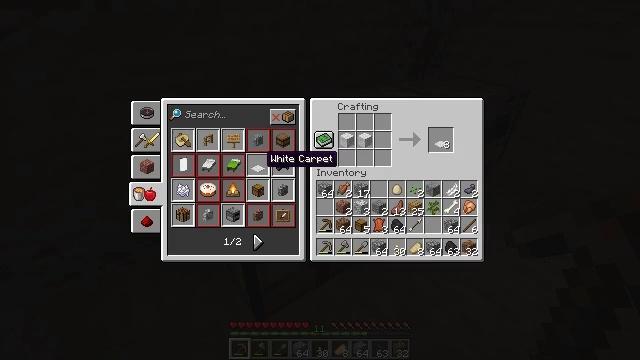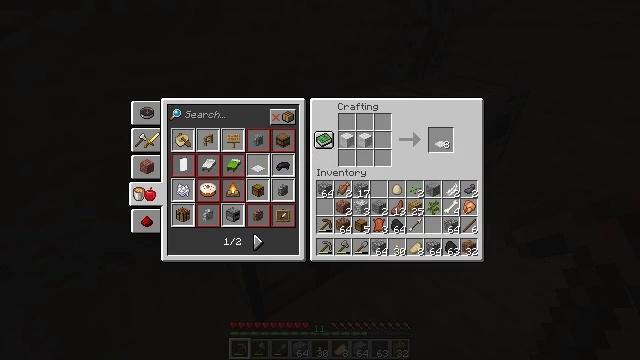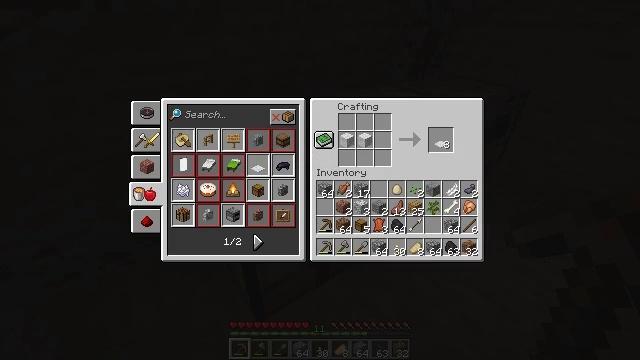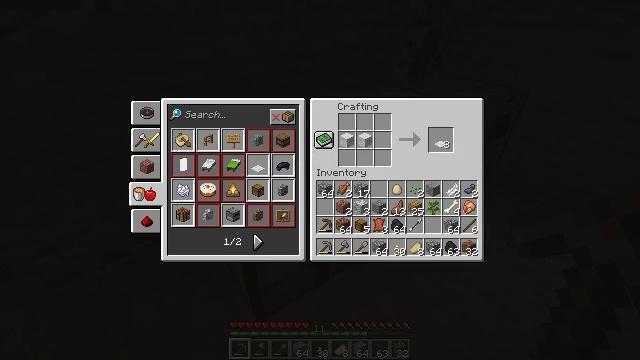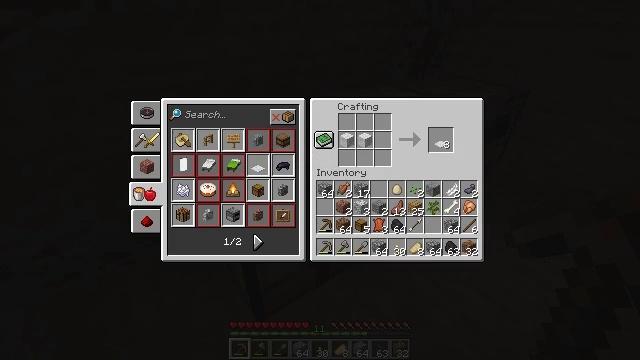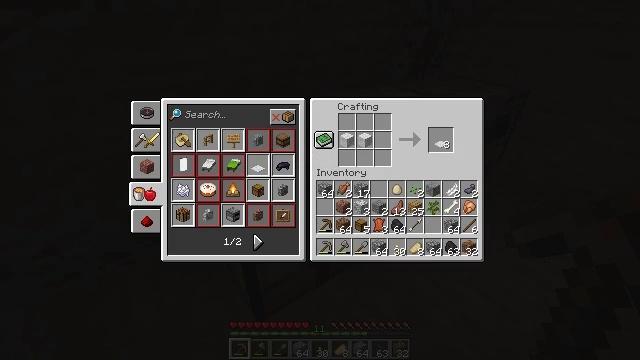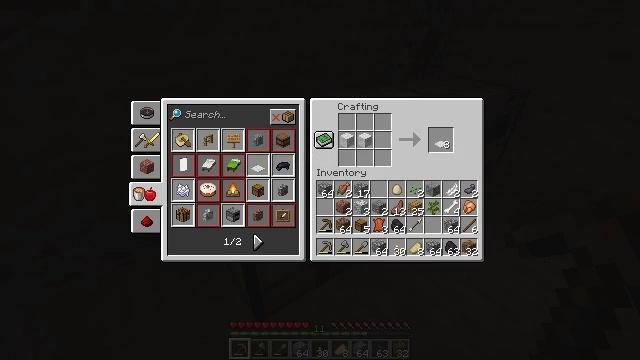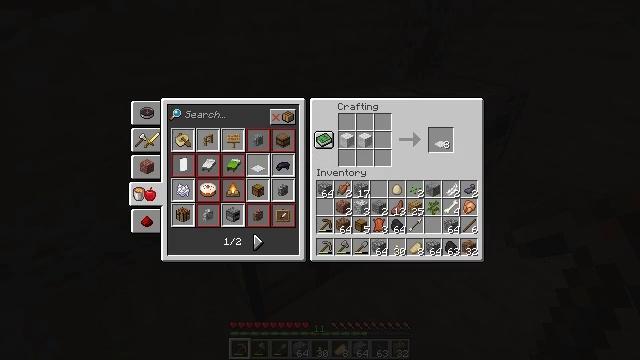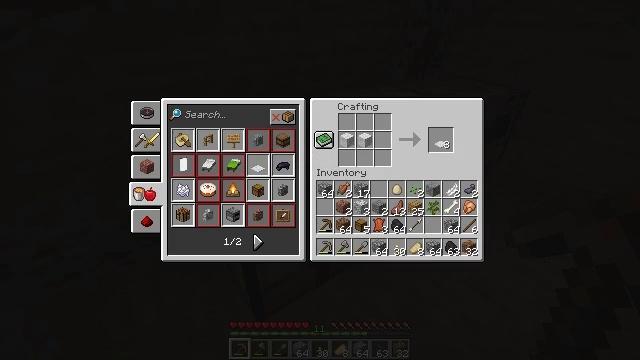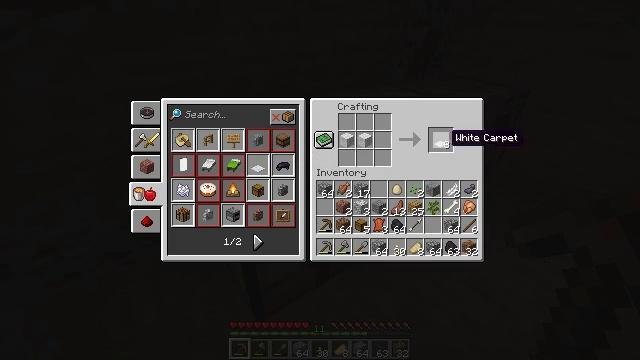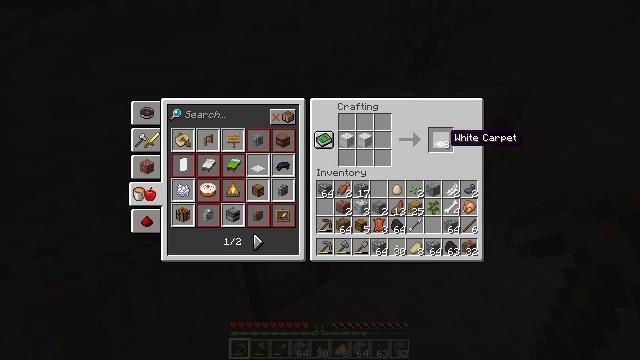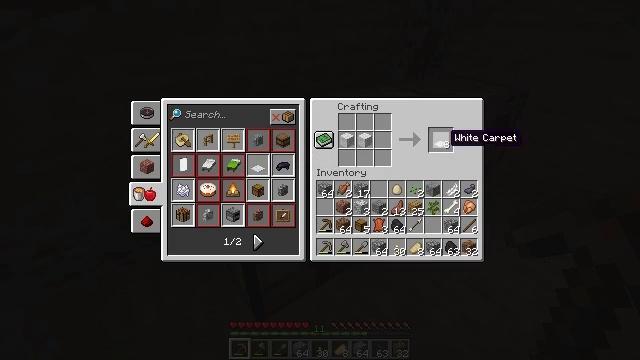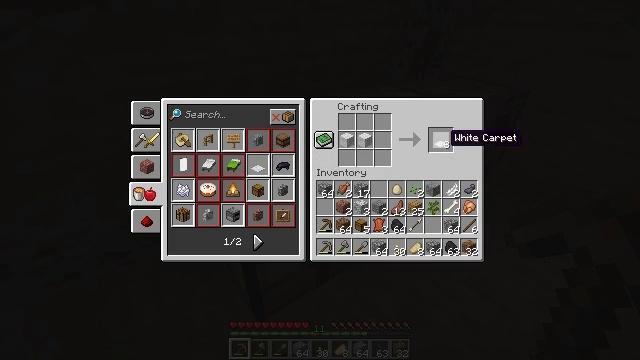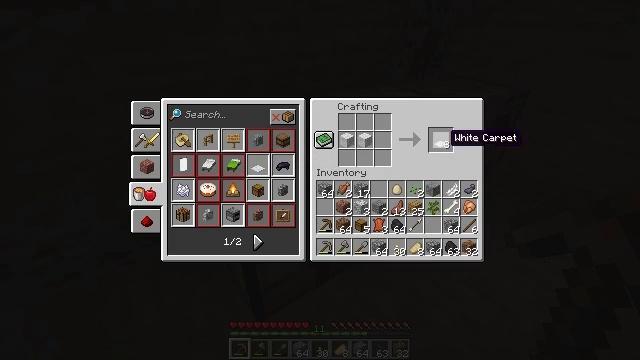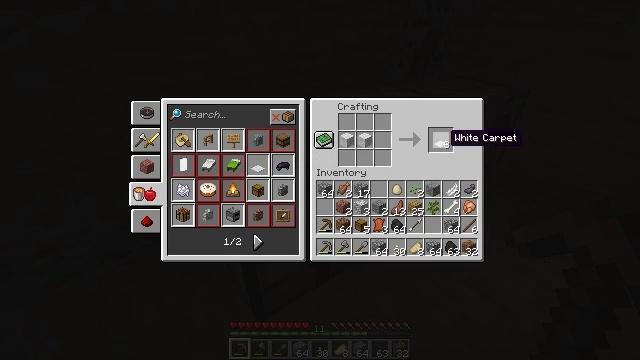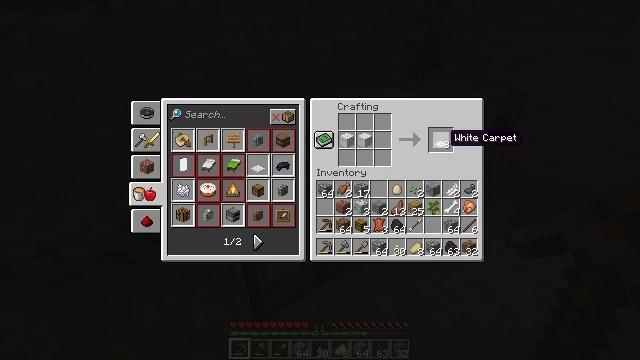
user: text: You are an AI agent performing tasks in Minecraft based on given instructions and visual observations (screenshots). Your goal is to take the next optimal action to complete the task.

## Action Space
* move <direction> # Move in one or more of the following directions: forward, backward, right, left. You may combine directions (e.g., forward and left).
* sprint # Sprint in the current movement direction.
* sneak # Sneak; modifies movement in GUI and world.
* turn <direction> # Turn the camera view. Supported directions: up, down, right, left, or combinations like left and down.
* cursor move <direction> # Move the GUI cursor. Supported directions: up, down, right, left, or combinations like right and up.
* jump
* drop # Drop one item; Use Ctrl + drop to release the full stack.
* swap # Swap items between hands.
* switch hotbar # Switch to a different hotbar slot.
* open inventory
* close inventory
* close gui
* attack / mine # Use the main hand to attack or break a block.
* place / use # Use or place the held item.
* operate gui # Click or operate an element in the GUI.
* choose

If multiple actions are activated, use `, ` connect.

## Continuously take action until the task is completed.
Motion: motion action
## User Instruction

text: Open the crafting table to craft a white carpet.
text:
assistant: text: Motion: cursor move right and up
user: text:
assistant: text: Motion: cursor move right and up
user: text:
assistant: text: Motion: cursor move right
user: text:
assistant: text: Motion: no_op
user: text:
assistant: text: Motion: no_op
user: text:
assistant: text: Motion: no_op
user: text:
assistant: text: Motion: no_op
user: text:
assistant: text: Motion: cursor move left
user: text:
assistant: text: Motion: no_op
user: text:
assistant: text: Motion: no_op
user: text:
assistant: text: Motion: no_op
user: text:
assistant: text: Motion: no_op
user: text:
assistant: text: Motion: no_op
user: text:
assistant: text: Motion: no_op
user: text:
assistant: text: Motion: no_op
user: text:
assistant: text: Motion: operate gui
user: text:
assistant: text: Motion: operate gui
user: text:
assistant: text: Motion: operate gui
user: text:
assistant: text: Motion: no_op
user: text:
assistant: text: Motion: no_op
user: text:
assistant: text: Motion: no_op